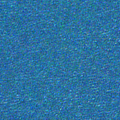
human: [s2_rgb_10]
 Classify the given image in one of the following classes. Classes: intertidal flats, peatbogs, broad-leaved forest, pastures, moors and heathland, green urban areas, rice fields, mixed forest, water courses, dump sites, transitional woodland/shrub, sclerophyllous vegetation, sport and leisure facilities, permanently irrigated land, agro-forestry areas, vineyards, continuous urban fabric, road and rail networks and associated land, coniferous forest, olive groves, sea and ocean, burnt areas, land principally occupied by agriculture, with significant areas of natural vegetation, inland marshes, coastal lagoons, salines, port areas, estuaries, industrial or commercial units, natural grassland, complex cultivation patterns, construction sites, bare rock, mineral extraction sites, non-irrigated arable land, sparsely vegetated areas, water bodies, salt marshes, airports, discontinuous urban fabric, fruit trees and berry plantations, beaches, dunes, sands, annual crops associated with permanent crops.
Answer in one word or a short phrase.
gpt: sea and ocean